Question: I'm trying to do something pretty simple, but still have not been able to figure it out- even with all the snippets I have seen online.
In the following layout I want to span the panel on the right across 3 rows, how can I achieve this?

Here is my html:
'''
<div class="container">
<h1>TEST</h1>
<div class="col-md-2">
<div class="panel panel-default panel-primary">
<div class="panel-heading">
<h3 class="panel-title">Title</h3>
</div>
<div class="panel-body">
BODY
</div>
<div class="panel-footer">
FOOTER
</div>
</div>
<div class="panel panel-default panel-primary">
<div class="panel-heading">
<h3 class="panel-title">Title</h3>
</div>
<div class="panel-body">
BODY
</div>
<div class="panel-footer">
FOOTER
</div>
</div>
<div class="panel panel-default panel-primary">
<div class="panel-heading">
<h3 class="panel-title">Title</h3>
</div>
<div class="panel-body">
BODY
</div>
<div class="panel-footer">
FOOTER
</div>
</div>
<div class="panel panel-default panel-primary">
<div class="panel-heading">
<h3 class="panel-title">Title</h3>
</div>
<div class="panel-body">
BODY
</div>
<div class="panel-footer">
FOOTER
</div>
</div>
</div> <!--end grid -->
<div class="row
style="height: 300px;"
">
<div class="col-md-8">
<div class="panel panel-default panel-primary">
<div class="panel-heading">
<h3 class="panel-title">Span ME</h3>
</div>
<div class="panel-body">
BODY
</div>
<div class="panel-footer">
FOOTER
</div>
</div>
</div>
</div>
</div>
'''
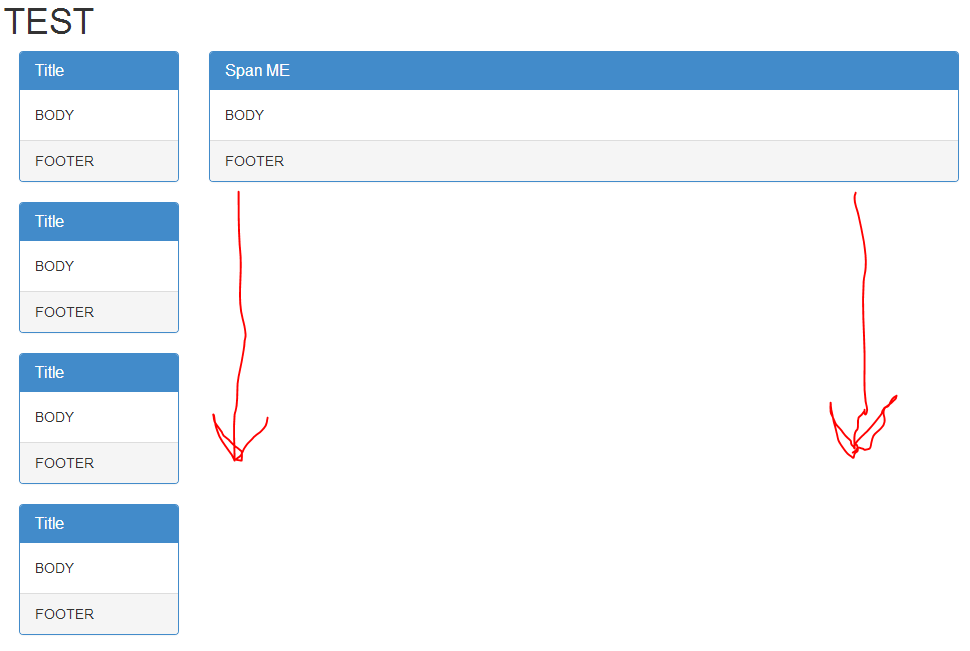
Answer: Unless you use JavaScript/jquery to calculate the height of the 'col-md-2', the only CSS options would be to..
<URL>
2) on the "SPAN ME" panel and it's containers..
<URL>
'col-md-2'